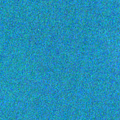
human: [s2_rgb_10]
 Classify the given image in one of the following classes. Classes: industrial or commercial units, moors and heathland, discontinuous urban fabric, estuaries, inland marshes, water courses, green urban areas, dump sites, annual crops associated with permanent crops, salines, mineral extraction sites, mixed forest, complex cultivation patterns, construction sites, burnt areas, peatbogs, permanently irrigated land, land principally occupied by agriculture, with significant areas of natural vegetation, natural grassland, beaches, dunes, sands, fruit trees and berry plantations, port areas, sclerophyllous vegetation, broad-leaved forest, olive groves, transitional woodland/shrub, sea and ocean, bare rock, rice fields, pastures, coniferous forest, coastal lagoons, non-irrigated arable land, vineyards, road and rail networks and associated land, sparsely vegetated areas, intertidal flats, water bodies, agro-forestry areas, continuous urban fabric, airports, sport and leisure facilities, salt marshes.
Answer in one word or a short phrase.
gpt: sea and ocean